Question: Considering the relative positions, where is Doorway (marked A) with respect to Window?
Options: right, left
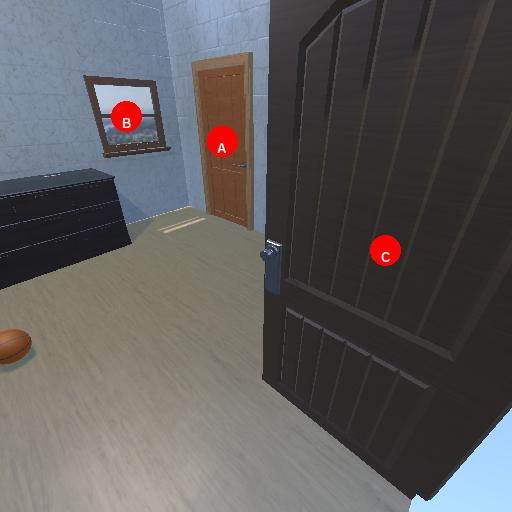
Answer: right